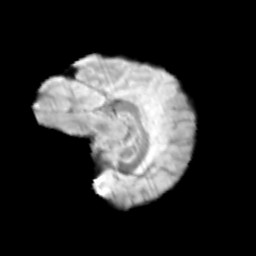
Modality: T2w
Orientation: sagittal
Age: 11
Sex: female
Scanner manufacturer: siemens
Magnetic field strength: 3 T
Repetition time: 3.8 s
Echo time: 0.07 s